Aerial crown-view tile of a tropical tree (Barro Colorado Island, Panama), acquired 20240716:
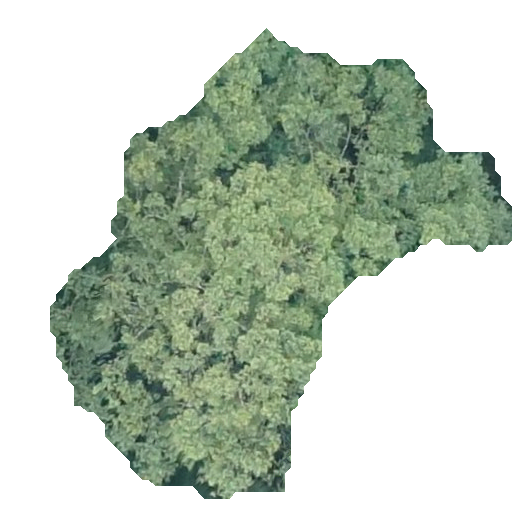
Species: Guazuma ulmifolia
GBIF accepted scientific name: Guazuma ulmifolia
Crown area: 181.824 m²